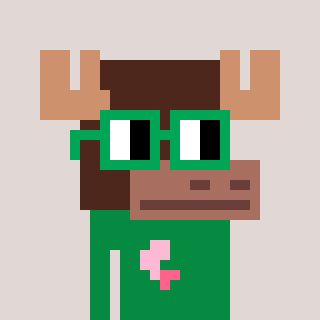
a pixel art character with square green glasses, a moose-shaped head and a green-colored body on a warm background